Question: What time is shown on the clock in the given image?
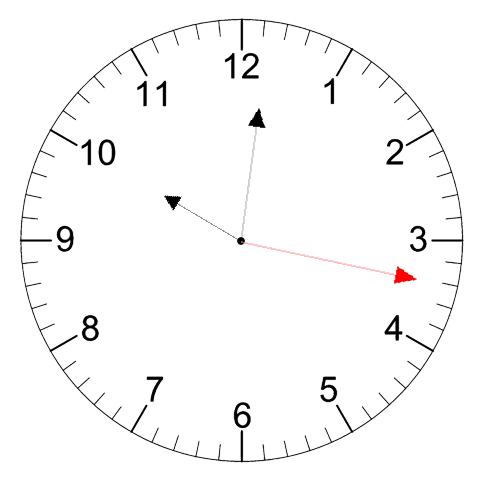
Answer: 10:01:17